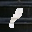
Label: 1